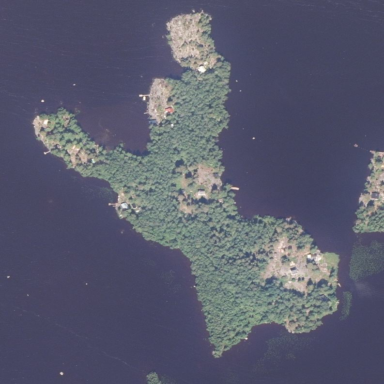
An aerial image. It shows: Islet covered with woodland.